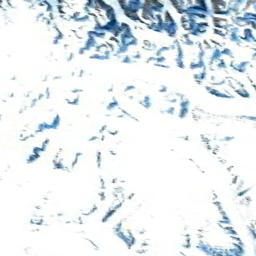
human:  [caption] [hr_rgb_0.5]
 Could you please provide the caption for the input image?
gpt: The snowberg is covered with snow and ice .

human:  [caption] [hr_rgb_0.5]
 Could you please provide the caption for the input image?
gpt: A lot of snow is on the snowberg .

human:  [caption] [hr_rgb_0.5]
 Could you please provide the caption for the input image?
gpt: The snow berg is consist of bare land and white snow .

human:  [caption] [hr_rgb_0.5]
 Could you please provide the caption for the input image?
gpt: A snow-covered mountain covered in large areas .

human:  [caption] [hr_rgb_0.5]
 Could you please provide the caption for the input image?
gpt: There are full of snow on the snowberg .